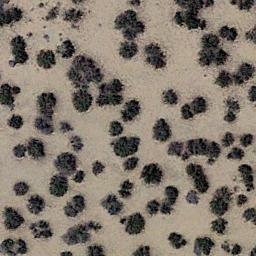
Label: chaparral